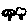
Label: tree